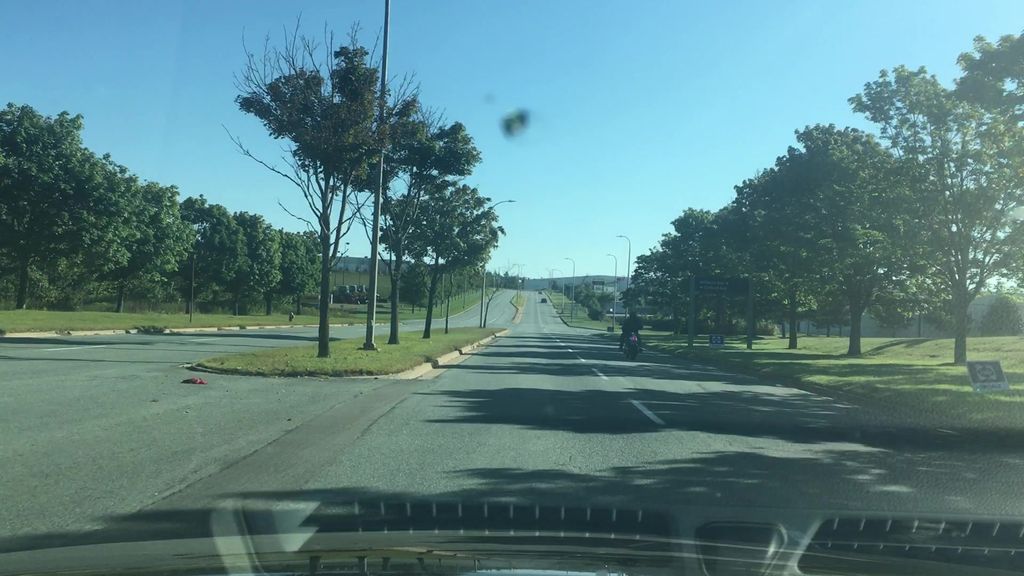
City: halifax